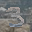
Label: 3